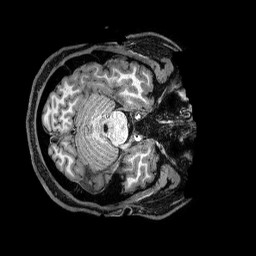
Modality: T1w
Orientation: axial
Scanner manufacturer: philips
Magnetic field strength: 3 T
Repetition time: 2.5 s
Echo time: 0.0057 s